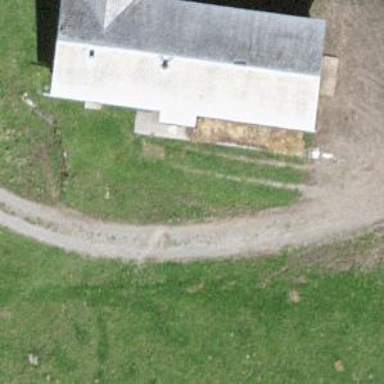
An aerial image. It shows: Track with fine gravel surface. The track type is grade 2.